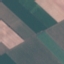
Land use / land cover: AnnualCrop